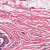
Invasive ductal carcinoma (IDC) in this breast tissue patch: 0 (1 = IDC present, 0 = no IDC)